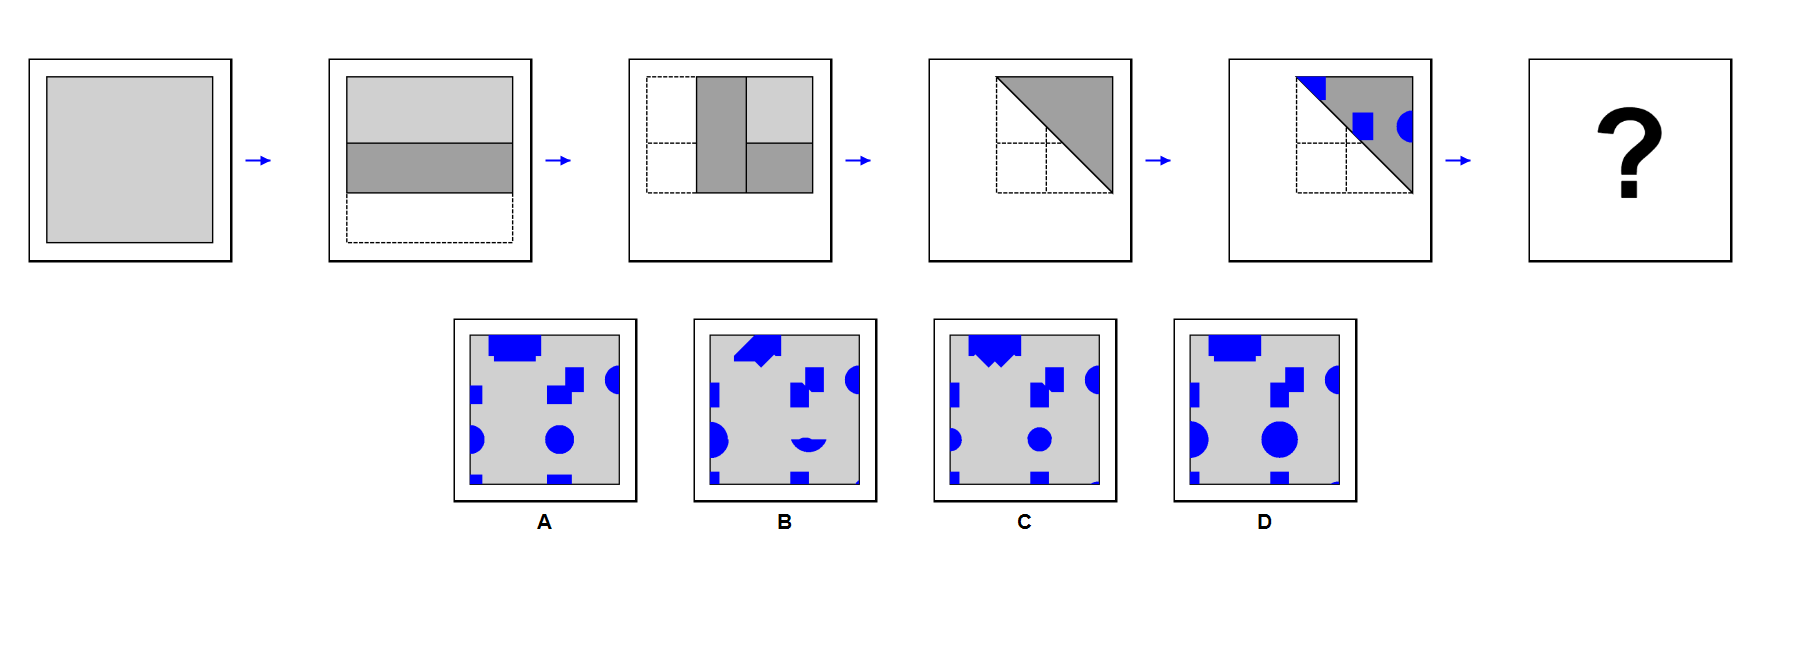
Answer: A